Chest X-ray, PA view. Patient: 37 years old, sex M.
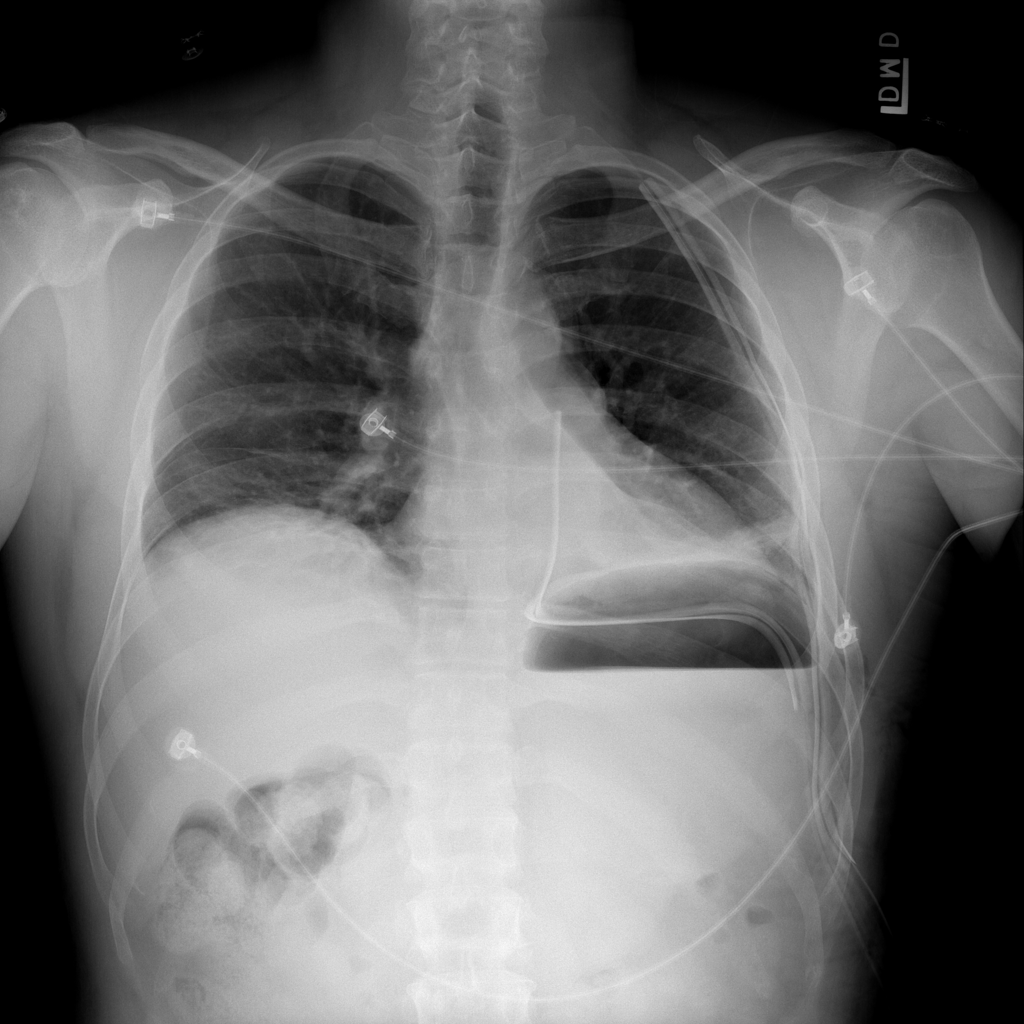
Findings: Atelectasis